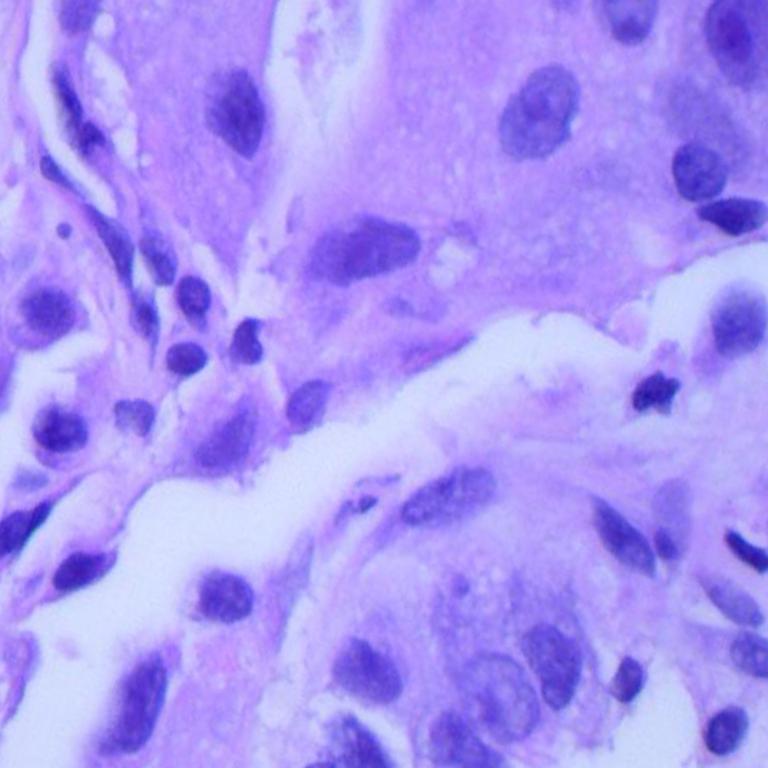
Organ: lung
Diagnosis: adenocarcinomas